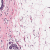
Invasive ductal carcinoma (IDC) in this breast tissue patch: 0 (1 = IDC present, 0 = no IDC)